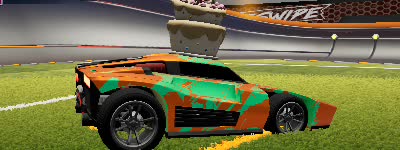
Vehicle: breakout